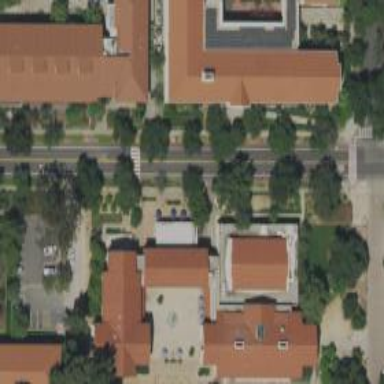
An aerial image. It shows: College building.